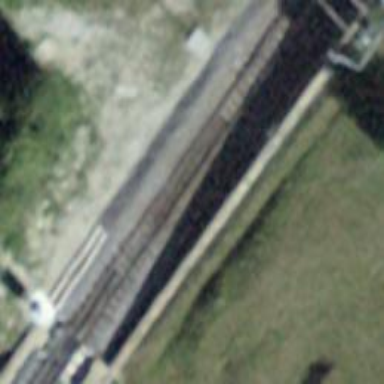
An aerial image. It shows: Narrow-gauge railway with single track. The railway is electrified with contact line.